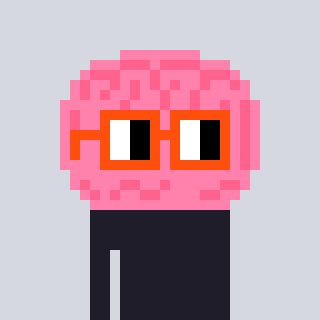
a pixel art character with square orange glasses, a brain-shaped head and a bege-colored body on a cool background